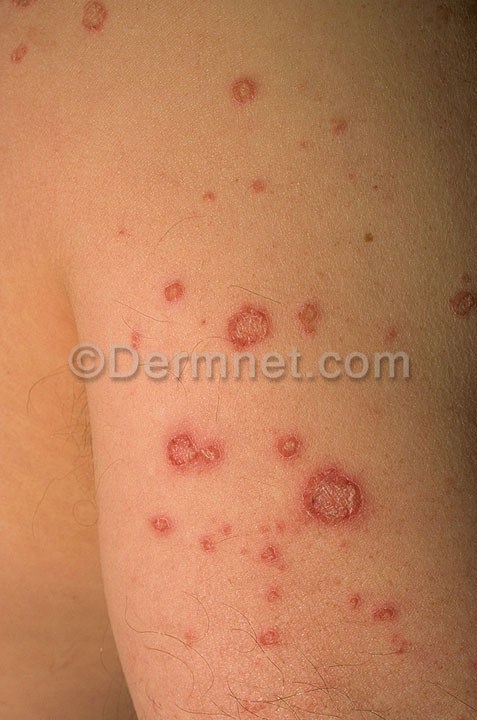
Disease: Eczema Photos